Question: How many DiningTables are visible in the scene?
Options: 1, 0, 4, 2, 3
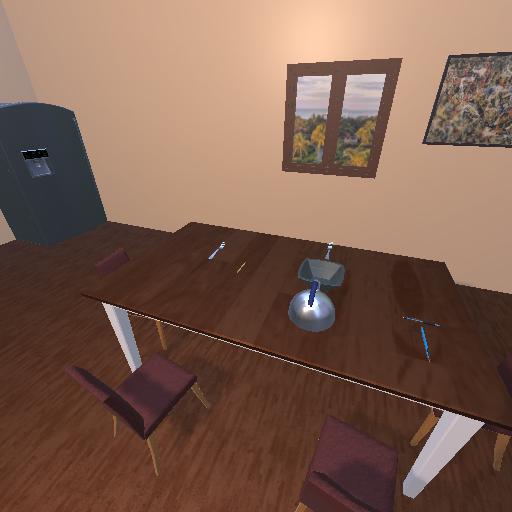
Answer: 1